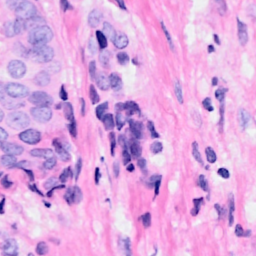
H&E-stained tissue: Breast